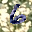
Label: 6